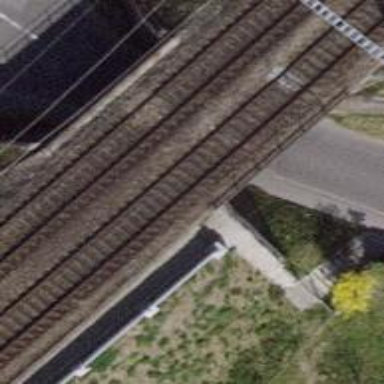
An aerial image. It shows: Bridge with electrified railway tracks featuring contact line.